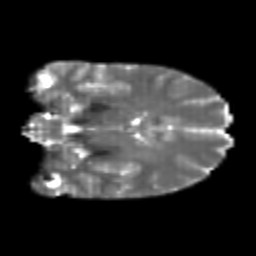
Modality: T2w
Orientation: coronal
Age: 25
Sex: female
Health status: healthy
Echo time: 0.074 s